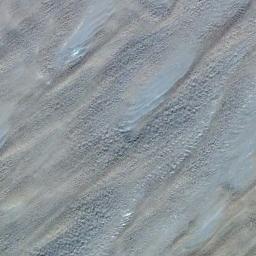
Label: desert